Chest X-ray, AP view. Patient: 54 years old, sex M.
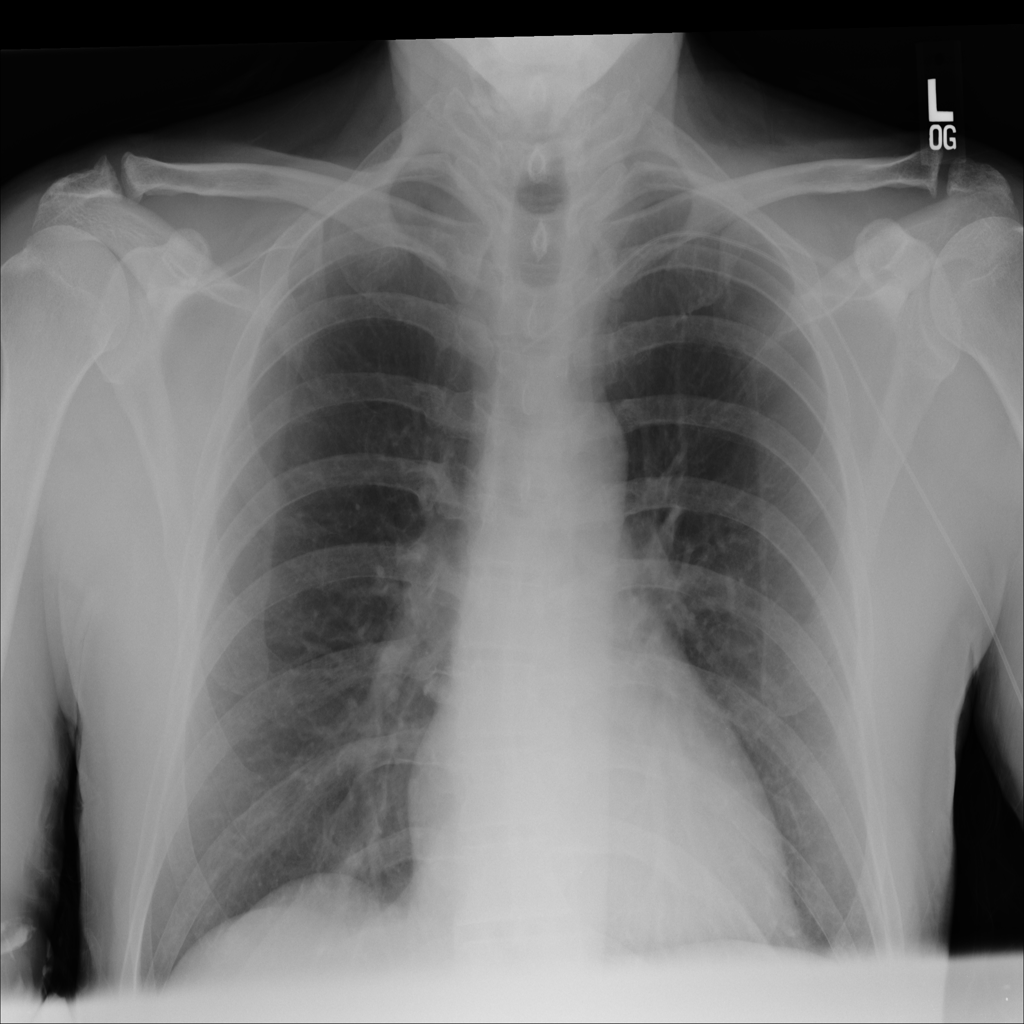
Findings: No Finding